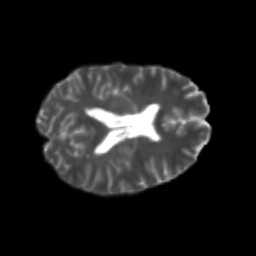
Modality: T2w
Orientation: axial
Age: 22
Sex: female
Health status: healthy
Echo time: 0.074 s